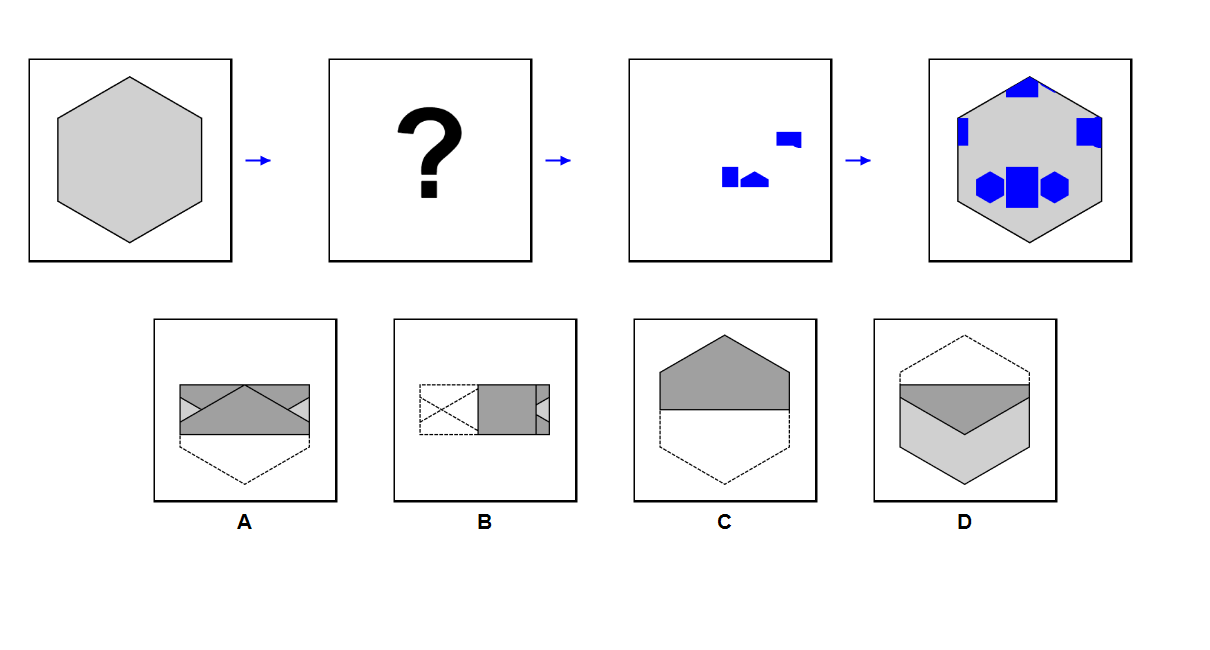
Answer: C